Chest X-ray. View position: PA
Patient age: 35
Patient sex: F
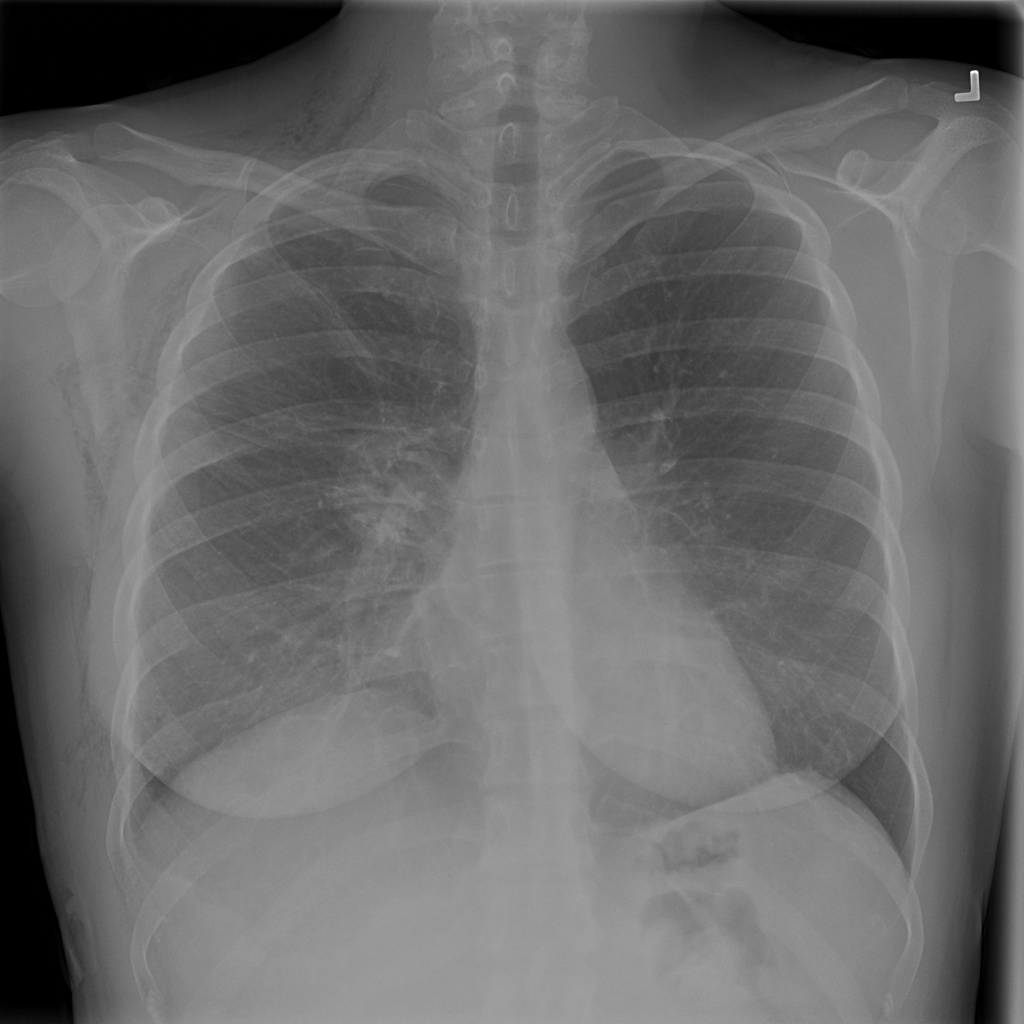
Finding: Pneumothorax